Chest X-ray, PA view. Patient: 50 years old, sex M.
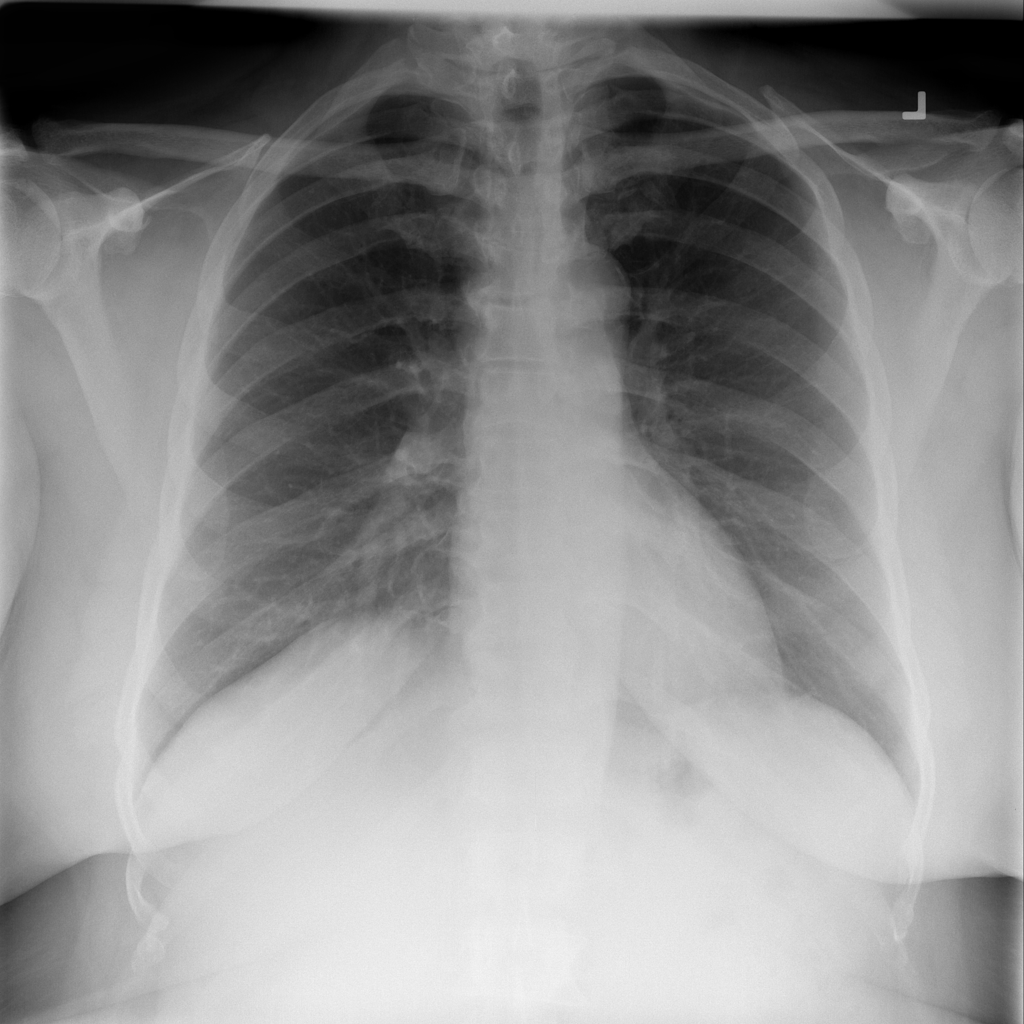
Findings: No Finding